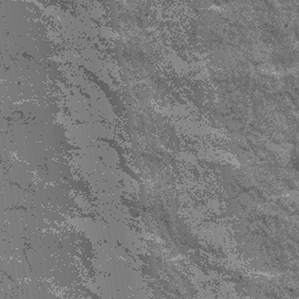
Label: frost